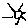
Label: sun